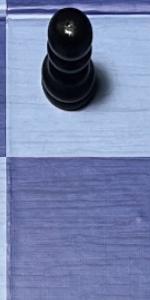
Label: Empty